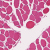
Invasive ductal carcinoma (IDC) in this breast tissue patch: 0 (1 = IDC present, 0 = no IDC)